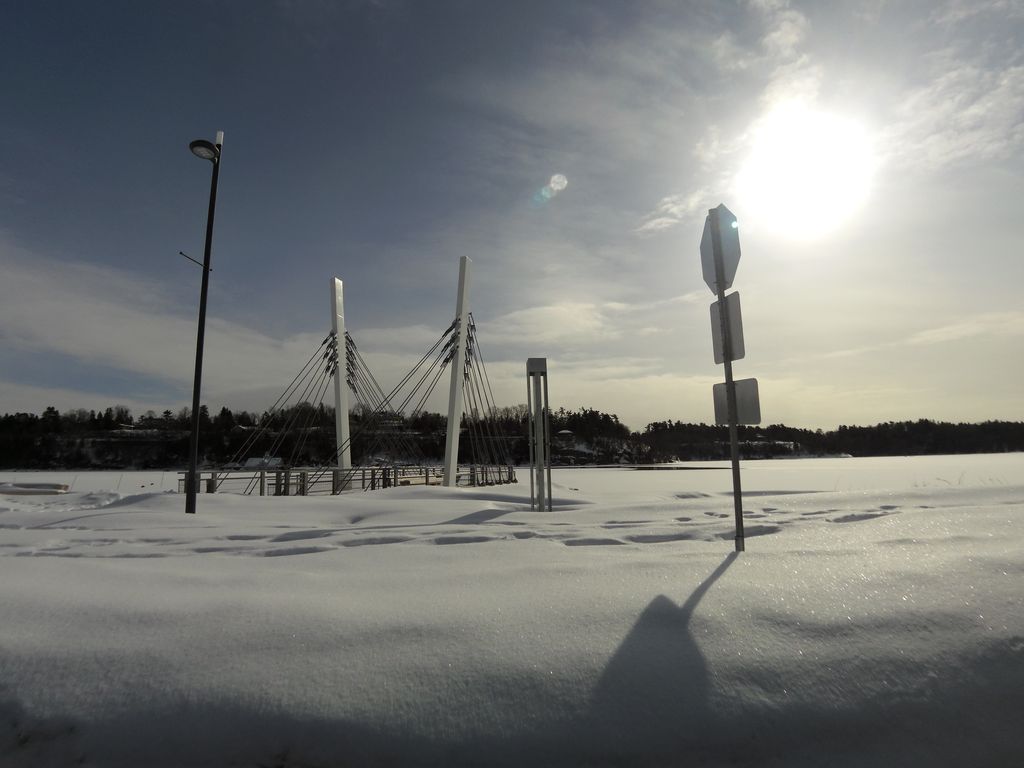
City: ottawa-gatineau